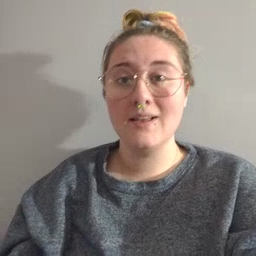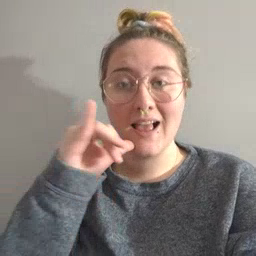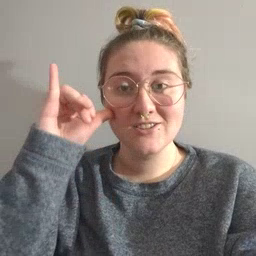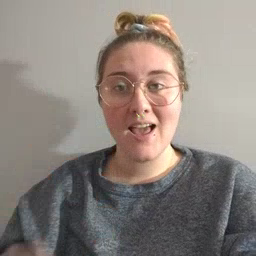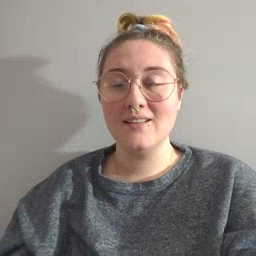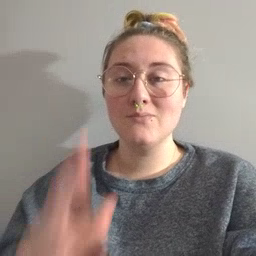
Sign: yesterday